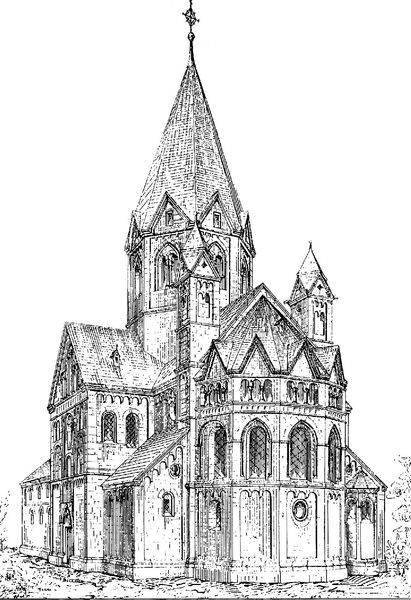
Titel: Pfarrkirche St. Peter  in Sinzig am Rhein
Standort: Sinzig (EU - D - RP)
Schlagwörter: kirchturm, fenster, zeichnung, hochformat, kirche, gotik, turm, giebel, linien, buch, kreuz, türmchen, dom, stich, altar, seitenschiff, apsis, romanik, chor, romanisch, rundbogenfenster, vierung, vierungsturm, stick, neoromanik, neoromanisch, apside, apsps